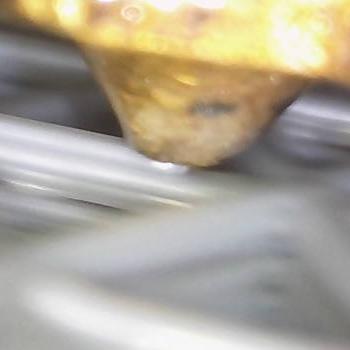
Flow rate: 100%